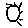
Label: sun